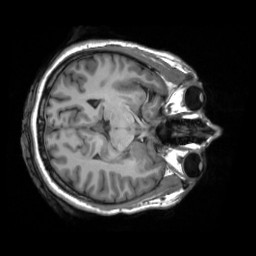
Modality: T1w
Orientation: axial
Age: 46
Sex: female
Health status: ill
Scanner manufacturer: siemens
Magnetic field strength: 3 T
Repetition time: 2.3 s
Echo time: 0.00201 s